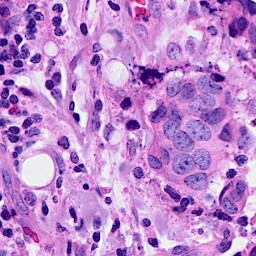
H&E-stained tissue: Breast